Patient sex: F
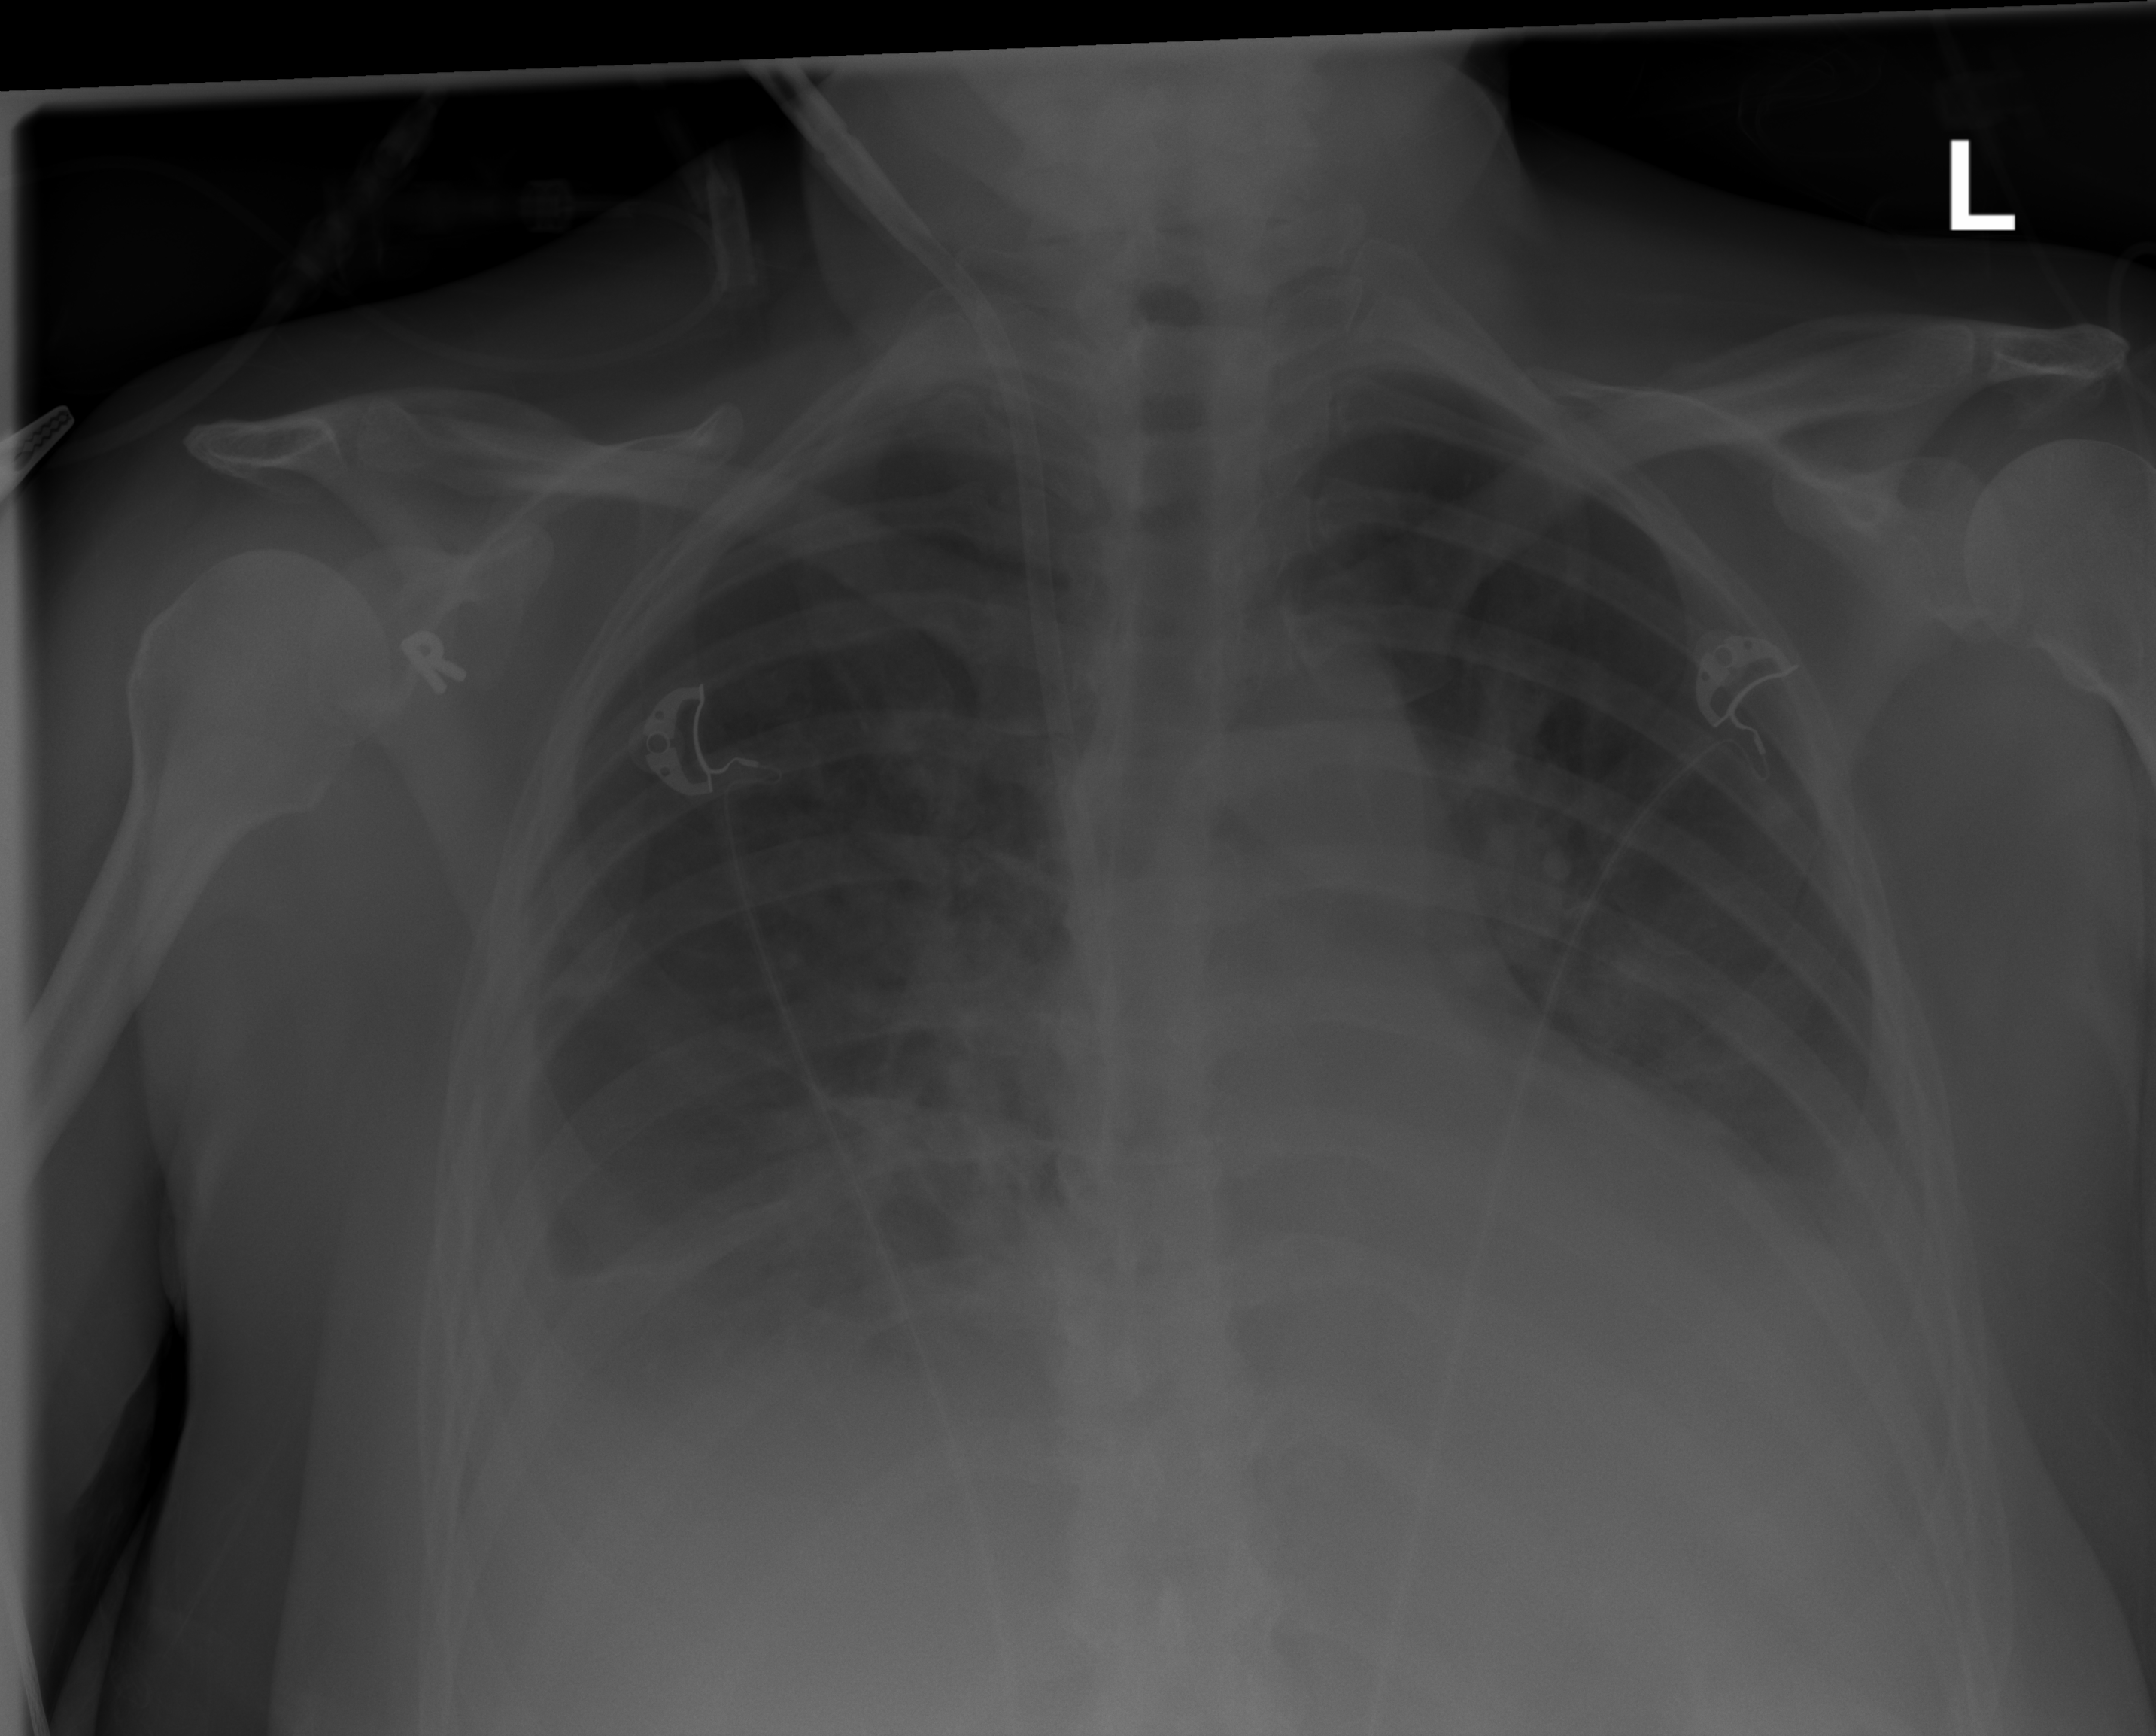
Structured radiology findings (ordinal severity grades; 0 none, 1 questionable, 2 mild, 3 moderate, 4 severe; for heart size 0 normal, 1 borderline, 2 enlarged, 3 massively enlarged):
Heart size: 2
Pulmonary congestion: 2
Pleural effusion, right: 3
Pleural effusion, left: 2
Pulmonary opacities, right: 2
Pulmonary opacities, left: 2
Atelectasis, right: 3
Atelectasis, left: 2